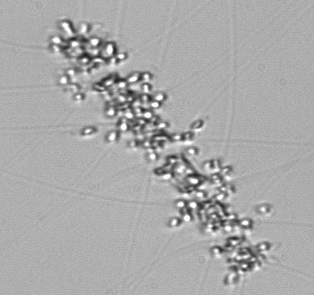
Label: Chaetoceros_didymus_TAG_external_flagellate